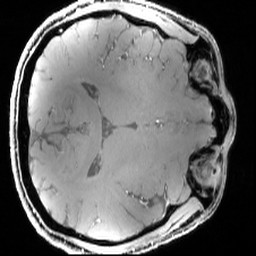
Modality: T1w
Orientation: axial
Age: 32
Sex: male
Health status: healthy
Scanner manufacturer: siemens
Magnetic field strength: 7 T
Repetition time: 4.3 s
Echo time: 0.00227 s